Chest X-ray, AP view. Patient: 50 years old, sex F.
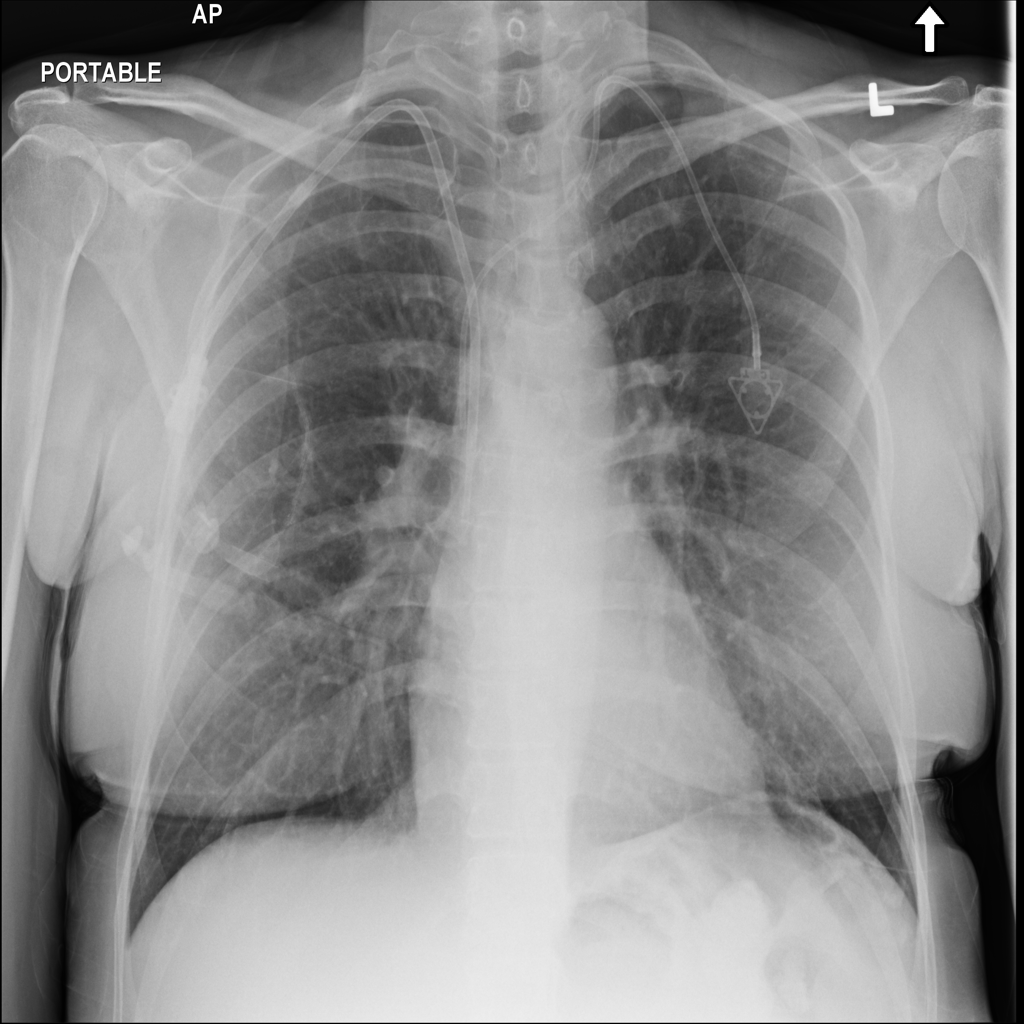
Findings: Infiltration